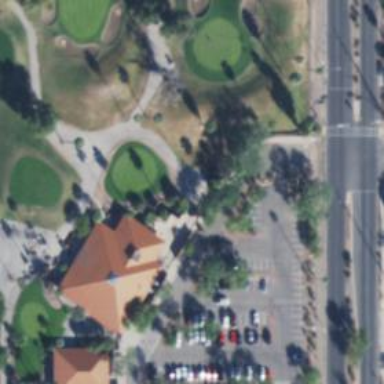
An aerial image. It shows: Pathway for golfing.